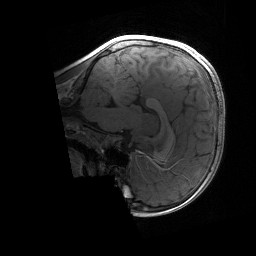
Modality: T1w
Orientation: sagittal
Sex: male
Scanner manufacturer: siemens
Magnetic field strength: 3 T
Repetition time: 1.9 s
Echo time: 0.00243 s